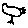
Label: bird